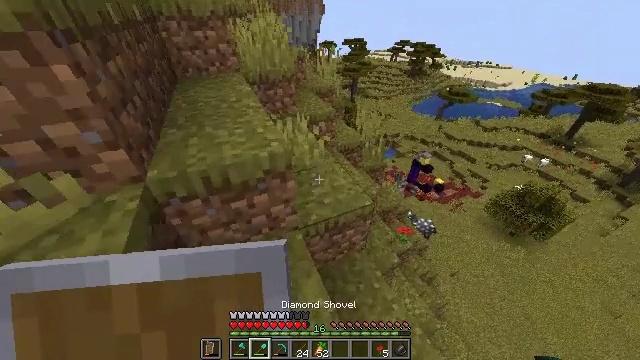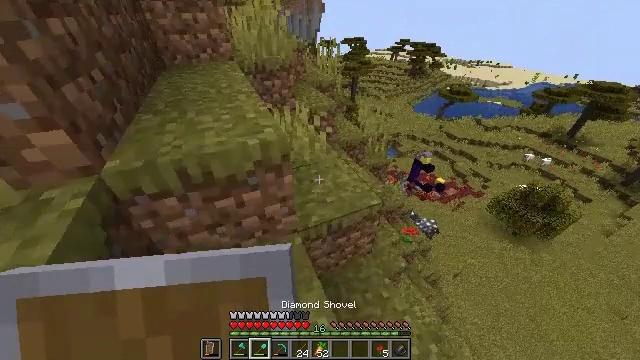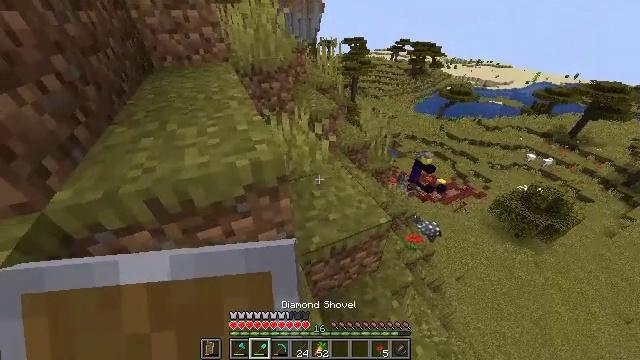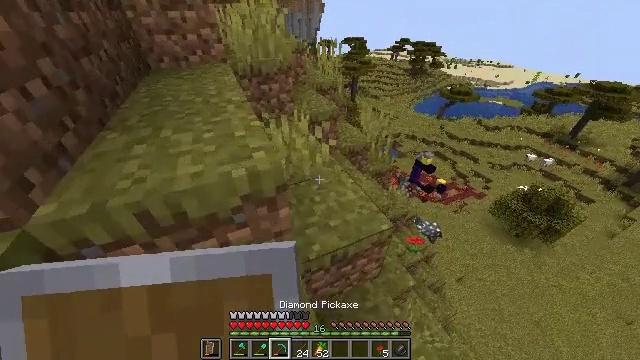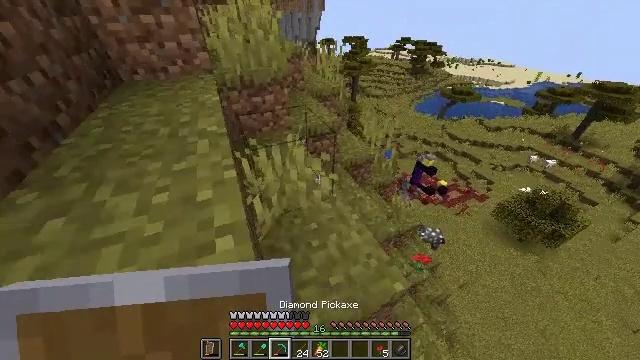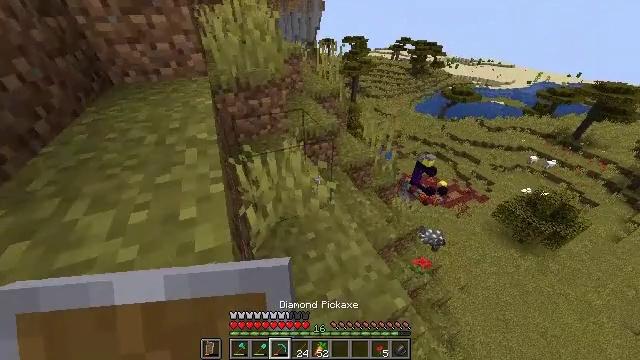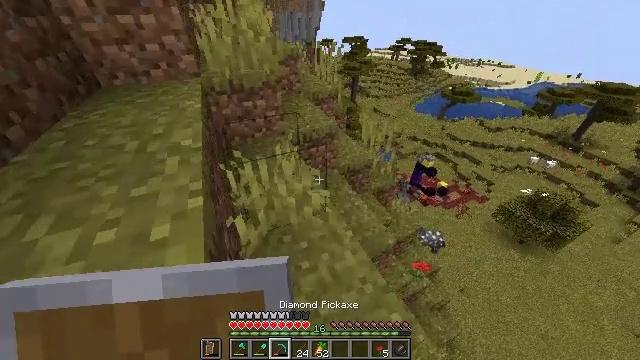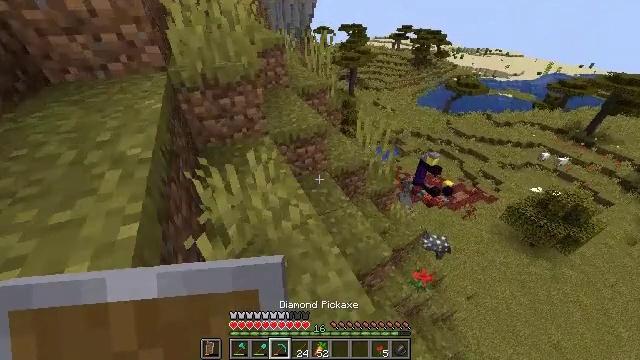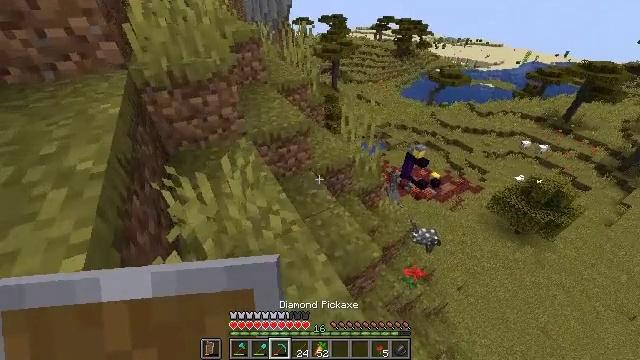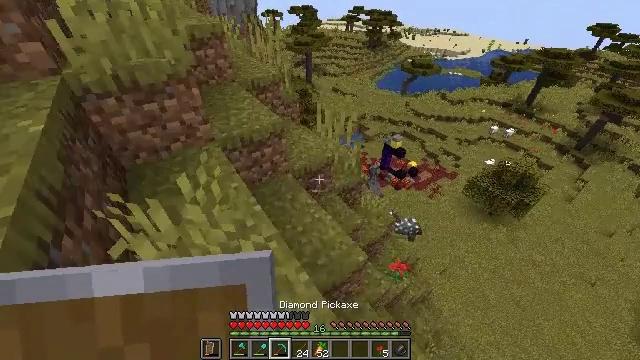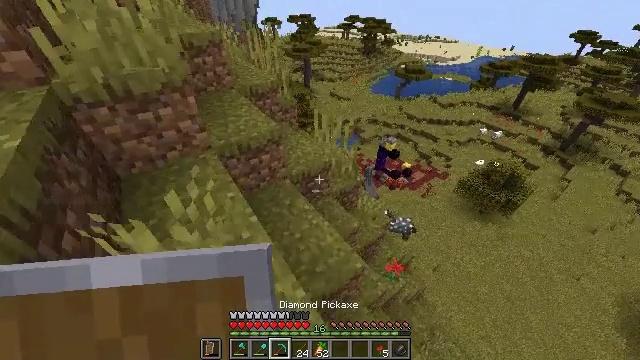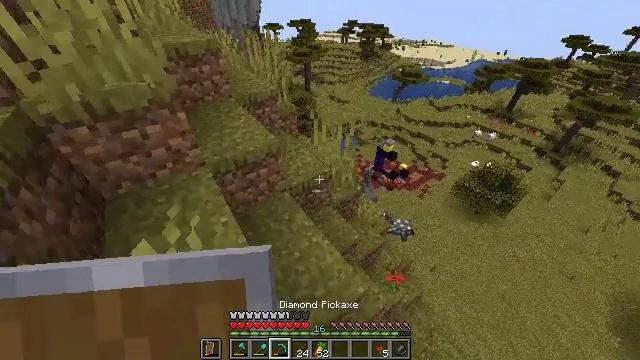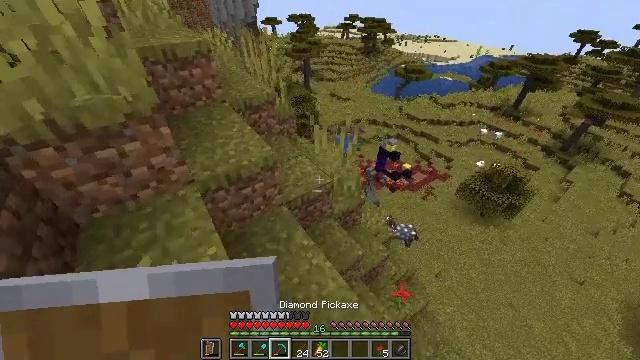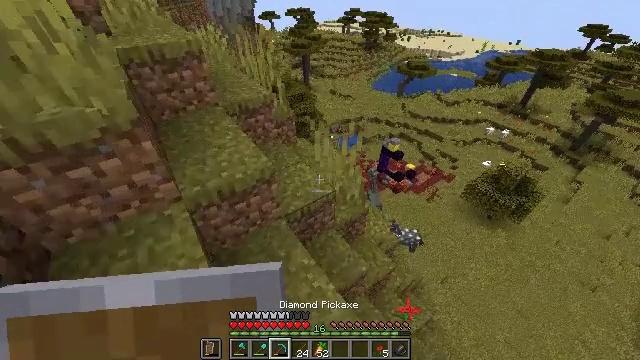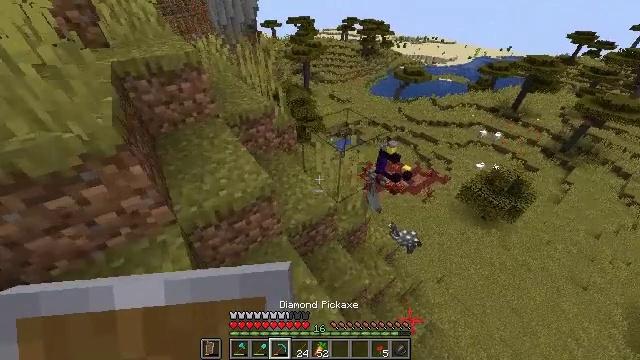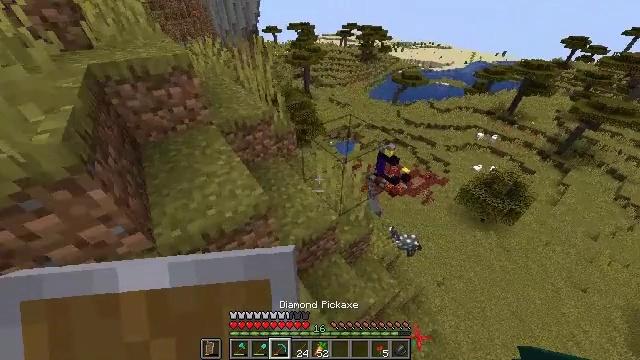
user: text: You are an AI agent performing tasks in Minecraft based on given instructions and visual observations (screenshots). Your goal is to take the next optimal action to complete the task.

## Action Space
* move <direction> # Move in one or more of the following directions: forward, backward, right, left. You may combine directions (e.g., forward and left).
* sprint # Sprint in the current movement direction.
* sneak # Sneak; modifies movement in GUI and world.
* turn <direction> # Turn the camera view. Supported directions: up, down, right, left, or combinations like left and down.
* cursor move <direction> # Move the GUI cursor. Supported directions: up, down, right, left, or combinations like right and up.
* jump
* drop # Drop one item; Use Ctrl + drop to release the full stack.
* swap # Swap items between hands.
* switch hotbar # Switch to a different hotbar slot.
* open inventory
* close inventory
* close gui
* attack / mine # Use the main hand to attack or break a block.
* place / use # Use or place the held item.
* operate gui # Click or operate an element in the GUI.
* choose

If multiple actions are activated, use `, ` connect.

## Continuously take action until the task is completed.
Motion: motion action
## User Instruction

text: Dig up the gold block to add to your inventory.
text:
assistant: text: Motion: move forward, sprint
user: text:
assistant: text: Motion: move forward, sprint
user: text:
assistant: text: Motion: move forward, sprint
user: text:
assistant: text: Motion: move forward, sprint
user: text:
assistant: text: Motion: move forward, sprint
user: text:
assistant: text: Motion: move forward, sprint
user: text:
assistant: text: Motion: move forward, sprint, turn right
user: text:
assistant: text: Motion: move forward, sprint, turn right
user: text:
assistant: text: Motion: move forward, sprint, turn right and down
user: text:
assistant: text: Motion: move forward, sprint
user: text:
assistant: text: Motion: move forward, sprint
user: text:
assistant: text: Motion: move forward, sprint
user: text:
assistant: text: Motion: move forward, sprint
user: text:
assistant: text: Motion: move forward, sprint
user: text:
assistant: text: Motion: move forward, sprint
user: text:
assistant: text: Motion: move forward, sprint
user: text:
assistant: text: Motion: move forward, sprint, turn right and down
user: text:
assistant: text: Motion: move forward, sprint
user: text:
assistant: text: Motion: move forward, sprint, turn right
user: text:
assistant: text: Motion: move forward, sprint
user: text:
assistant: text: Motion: move forward, sprint
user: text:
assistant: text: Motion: move forward, sprint
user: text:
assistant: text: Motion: move forward, sprint
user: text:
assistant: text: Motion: move forward, sprint
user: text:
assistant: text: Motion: move forward, sprint
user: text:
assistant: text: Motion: move forward, sprint
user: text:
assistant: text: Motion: move forward, sprint
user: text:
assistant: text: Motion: move forward, sprint, turn left
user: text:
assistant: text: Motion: move forward, sprint
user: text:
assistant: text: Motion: move forward, sprint